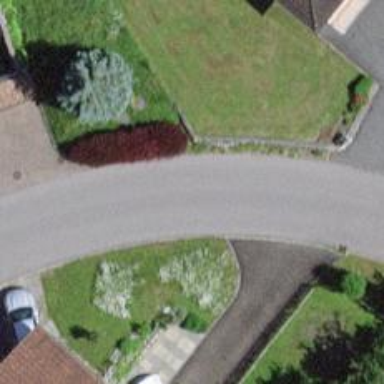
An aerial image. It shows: Smooth asphalt road in residential area.